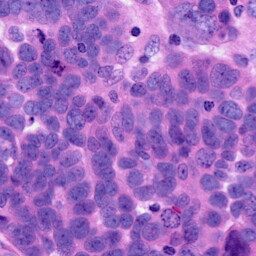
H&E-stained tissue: Ovarian